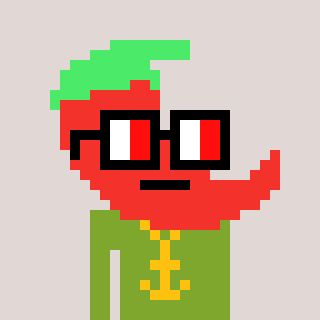
a pixel art character with square glasses with black frames and red eyes, a chilli-shaped head and a slimegreen-colored body on a warm background